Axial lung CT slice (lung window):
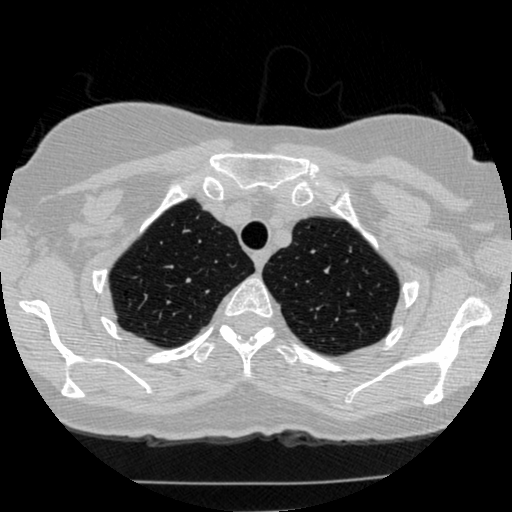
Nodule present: no